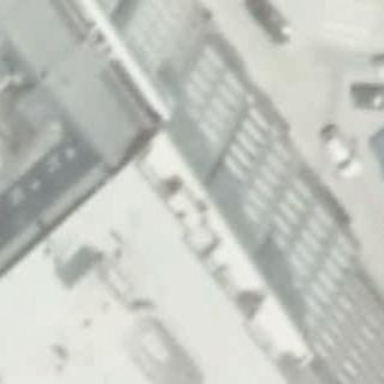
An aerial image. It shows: Part of building.